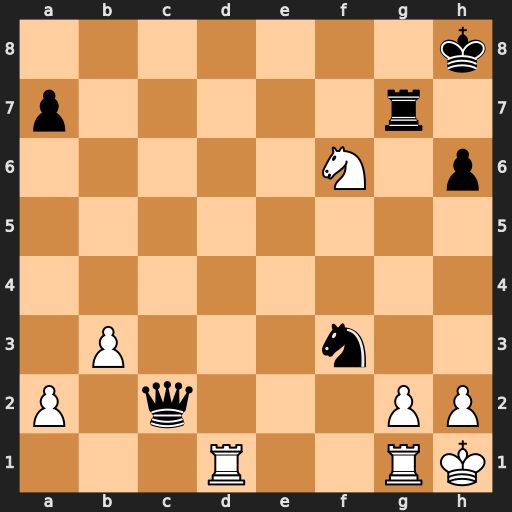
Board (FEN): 7k/p5r1/5N1p/8/8/1P3n2/P1q3PP/3R2RK
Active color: w
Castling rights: -
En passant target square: -
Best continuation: Rd8+ Rg8 Rxg8#